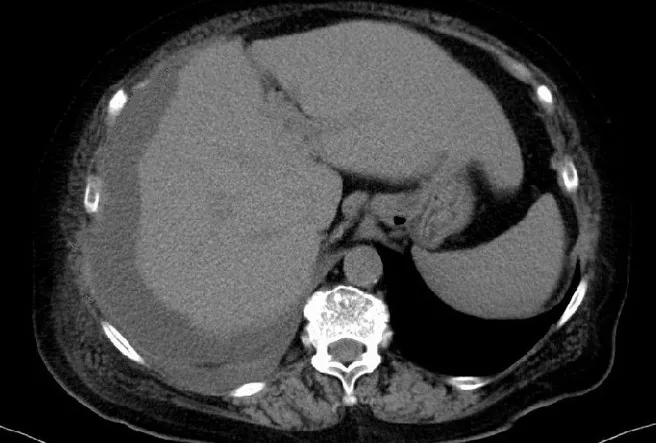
Image from abdominal enhanced computed tomography (CT) after the second PTGBA. . CT revealed a large well-circumscribed fluid collection between abdominal wall, diaphragm and liver.
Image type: radiology (ct)